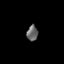
Tissue: lung
Cell type: Smooth muscle cells
Senescence score: 0.201
Nuclear area (px): 168
Mean DAPI intensity: 102.929